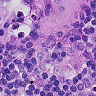
Metastatic tissue present: yes